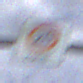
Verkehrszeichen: BeginnZone20
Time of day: Midday
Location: Outdoor (Nature)
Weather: PartlyCloudy
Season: NotSpecified
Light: Natural